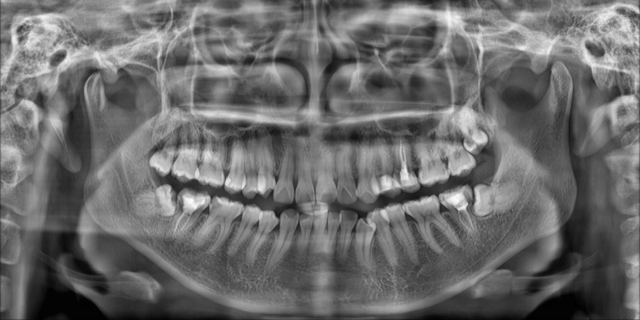
adult